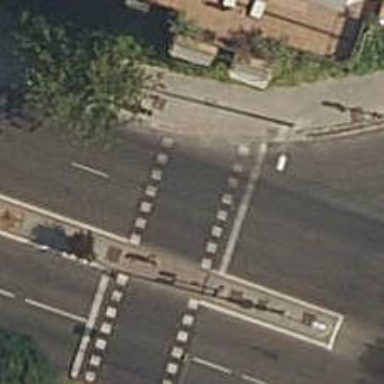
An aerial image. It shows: Crossing with traffic signals.